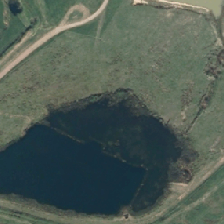
Land cover: lake_pond